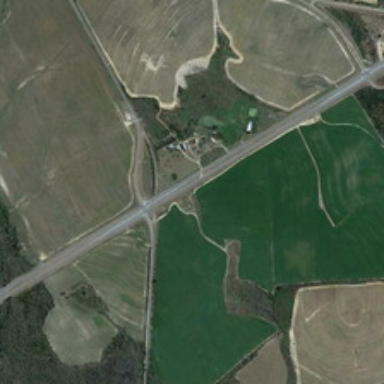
A freeway separates the farmland in two parts one of which is green and another is grey .